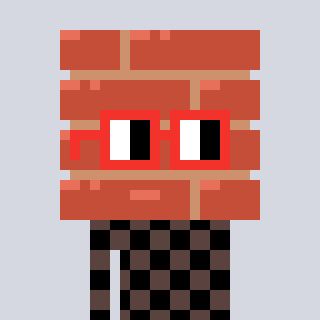
a pixel art character with square red glasses, a wall-shaped head and a darkbrown-colored body on a cool background